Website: bh-photo
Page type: address-validator
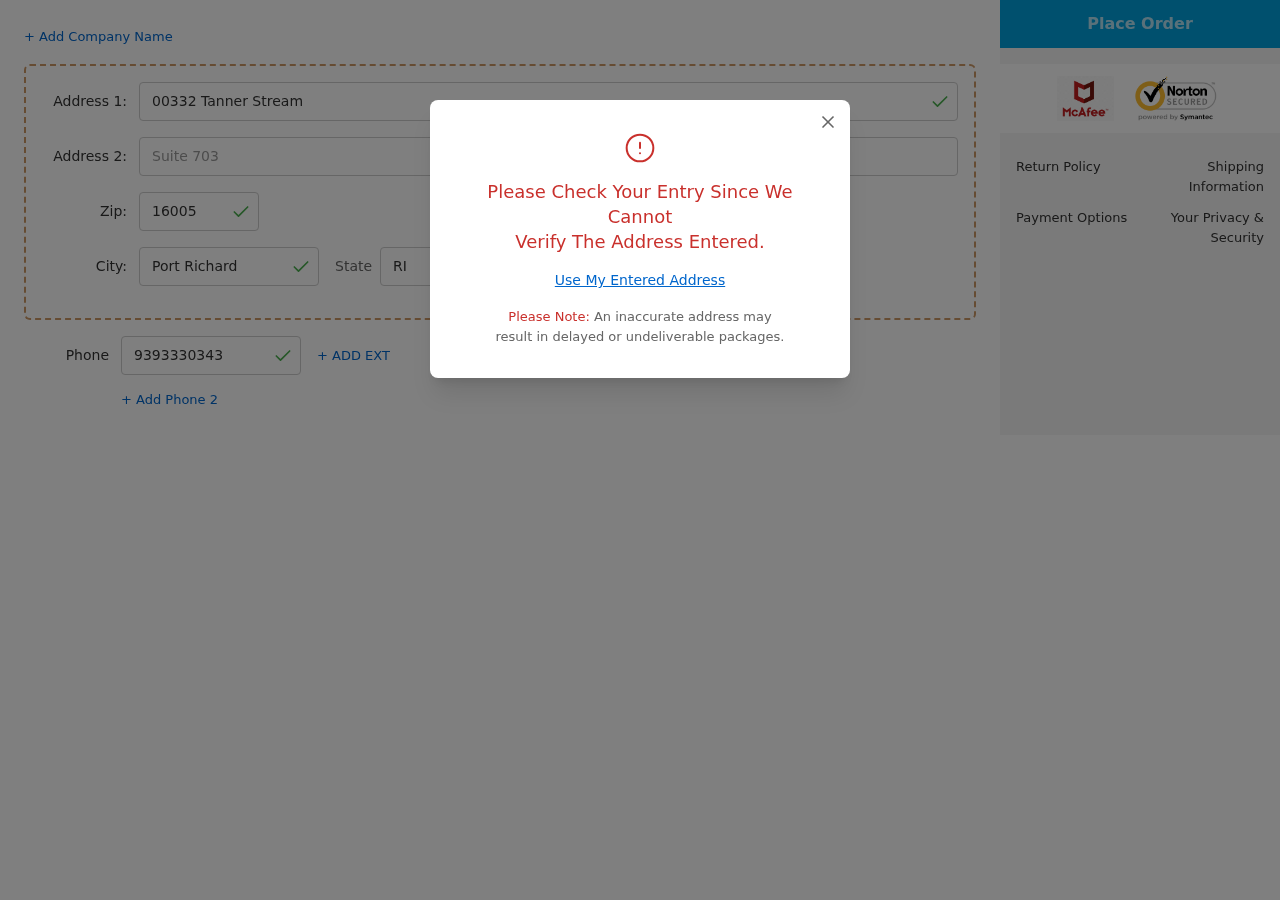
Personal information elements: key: PII_CITY
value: Port Richard
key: PII_PHONE
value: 9393330343
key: PII_POSTCODE
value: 16005
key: PII_STATE_ABBR
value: RI
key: PII_STREET
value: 00332 Tanner Stream
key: PII_STREET2
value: Suite 703